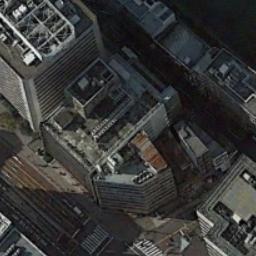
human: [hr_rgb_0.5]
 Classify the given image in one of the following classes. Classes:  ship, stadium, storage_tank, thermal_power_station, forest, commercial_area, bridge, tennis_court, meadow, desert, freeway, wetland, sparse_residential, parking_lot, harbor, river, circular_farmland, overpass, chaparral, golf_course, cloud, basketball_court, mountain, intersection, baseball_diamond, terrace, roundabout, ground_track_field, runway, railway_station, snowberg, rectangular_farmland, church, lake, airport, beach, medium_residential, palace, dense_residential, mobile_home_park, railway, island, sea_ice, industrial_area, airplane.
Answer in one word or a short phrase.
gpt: commercial_area